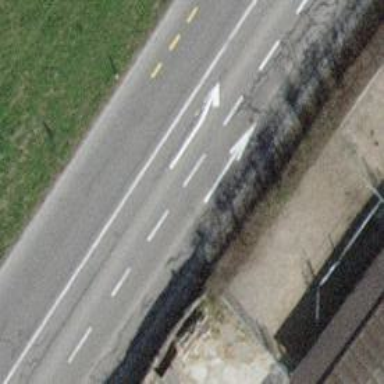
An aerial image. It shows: Secondary road with asphalt surface.